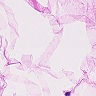
Metastatic tissue present: no